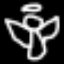
Label: angel